Field crop: maize
Growth stage: 2
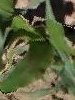
Species: maize